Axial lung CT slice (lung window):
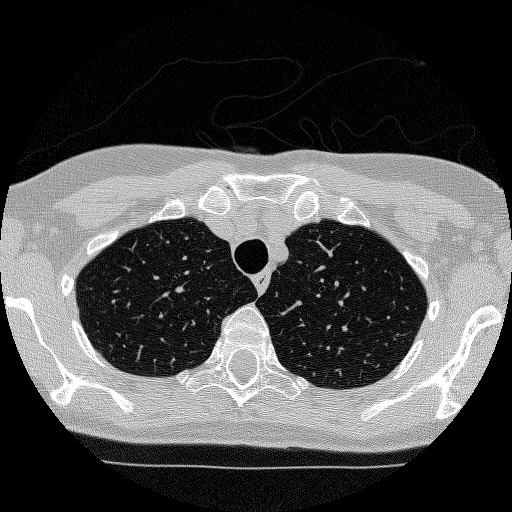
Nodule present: no